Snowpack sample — Buffalo Mountain, Silverthorne, Colorado, USA (1/25/25, 10:11 AM MST)
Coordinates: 39.6222, -106.1139
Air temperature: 22 °F
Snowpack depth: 110 cm
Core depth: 20 cm
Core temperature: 48.2 °F
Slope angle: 12°, slope face: 102°
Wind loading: high
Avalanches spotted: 0
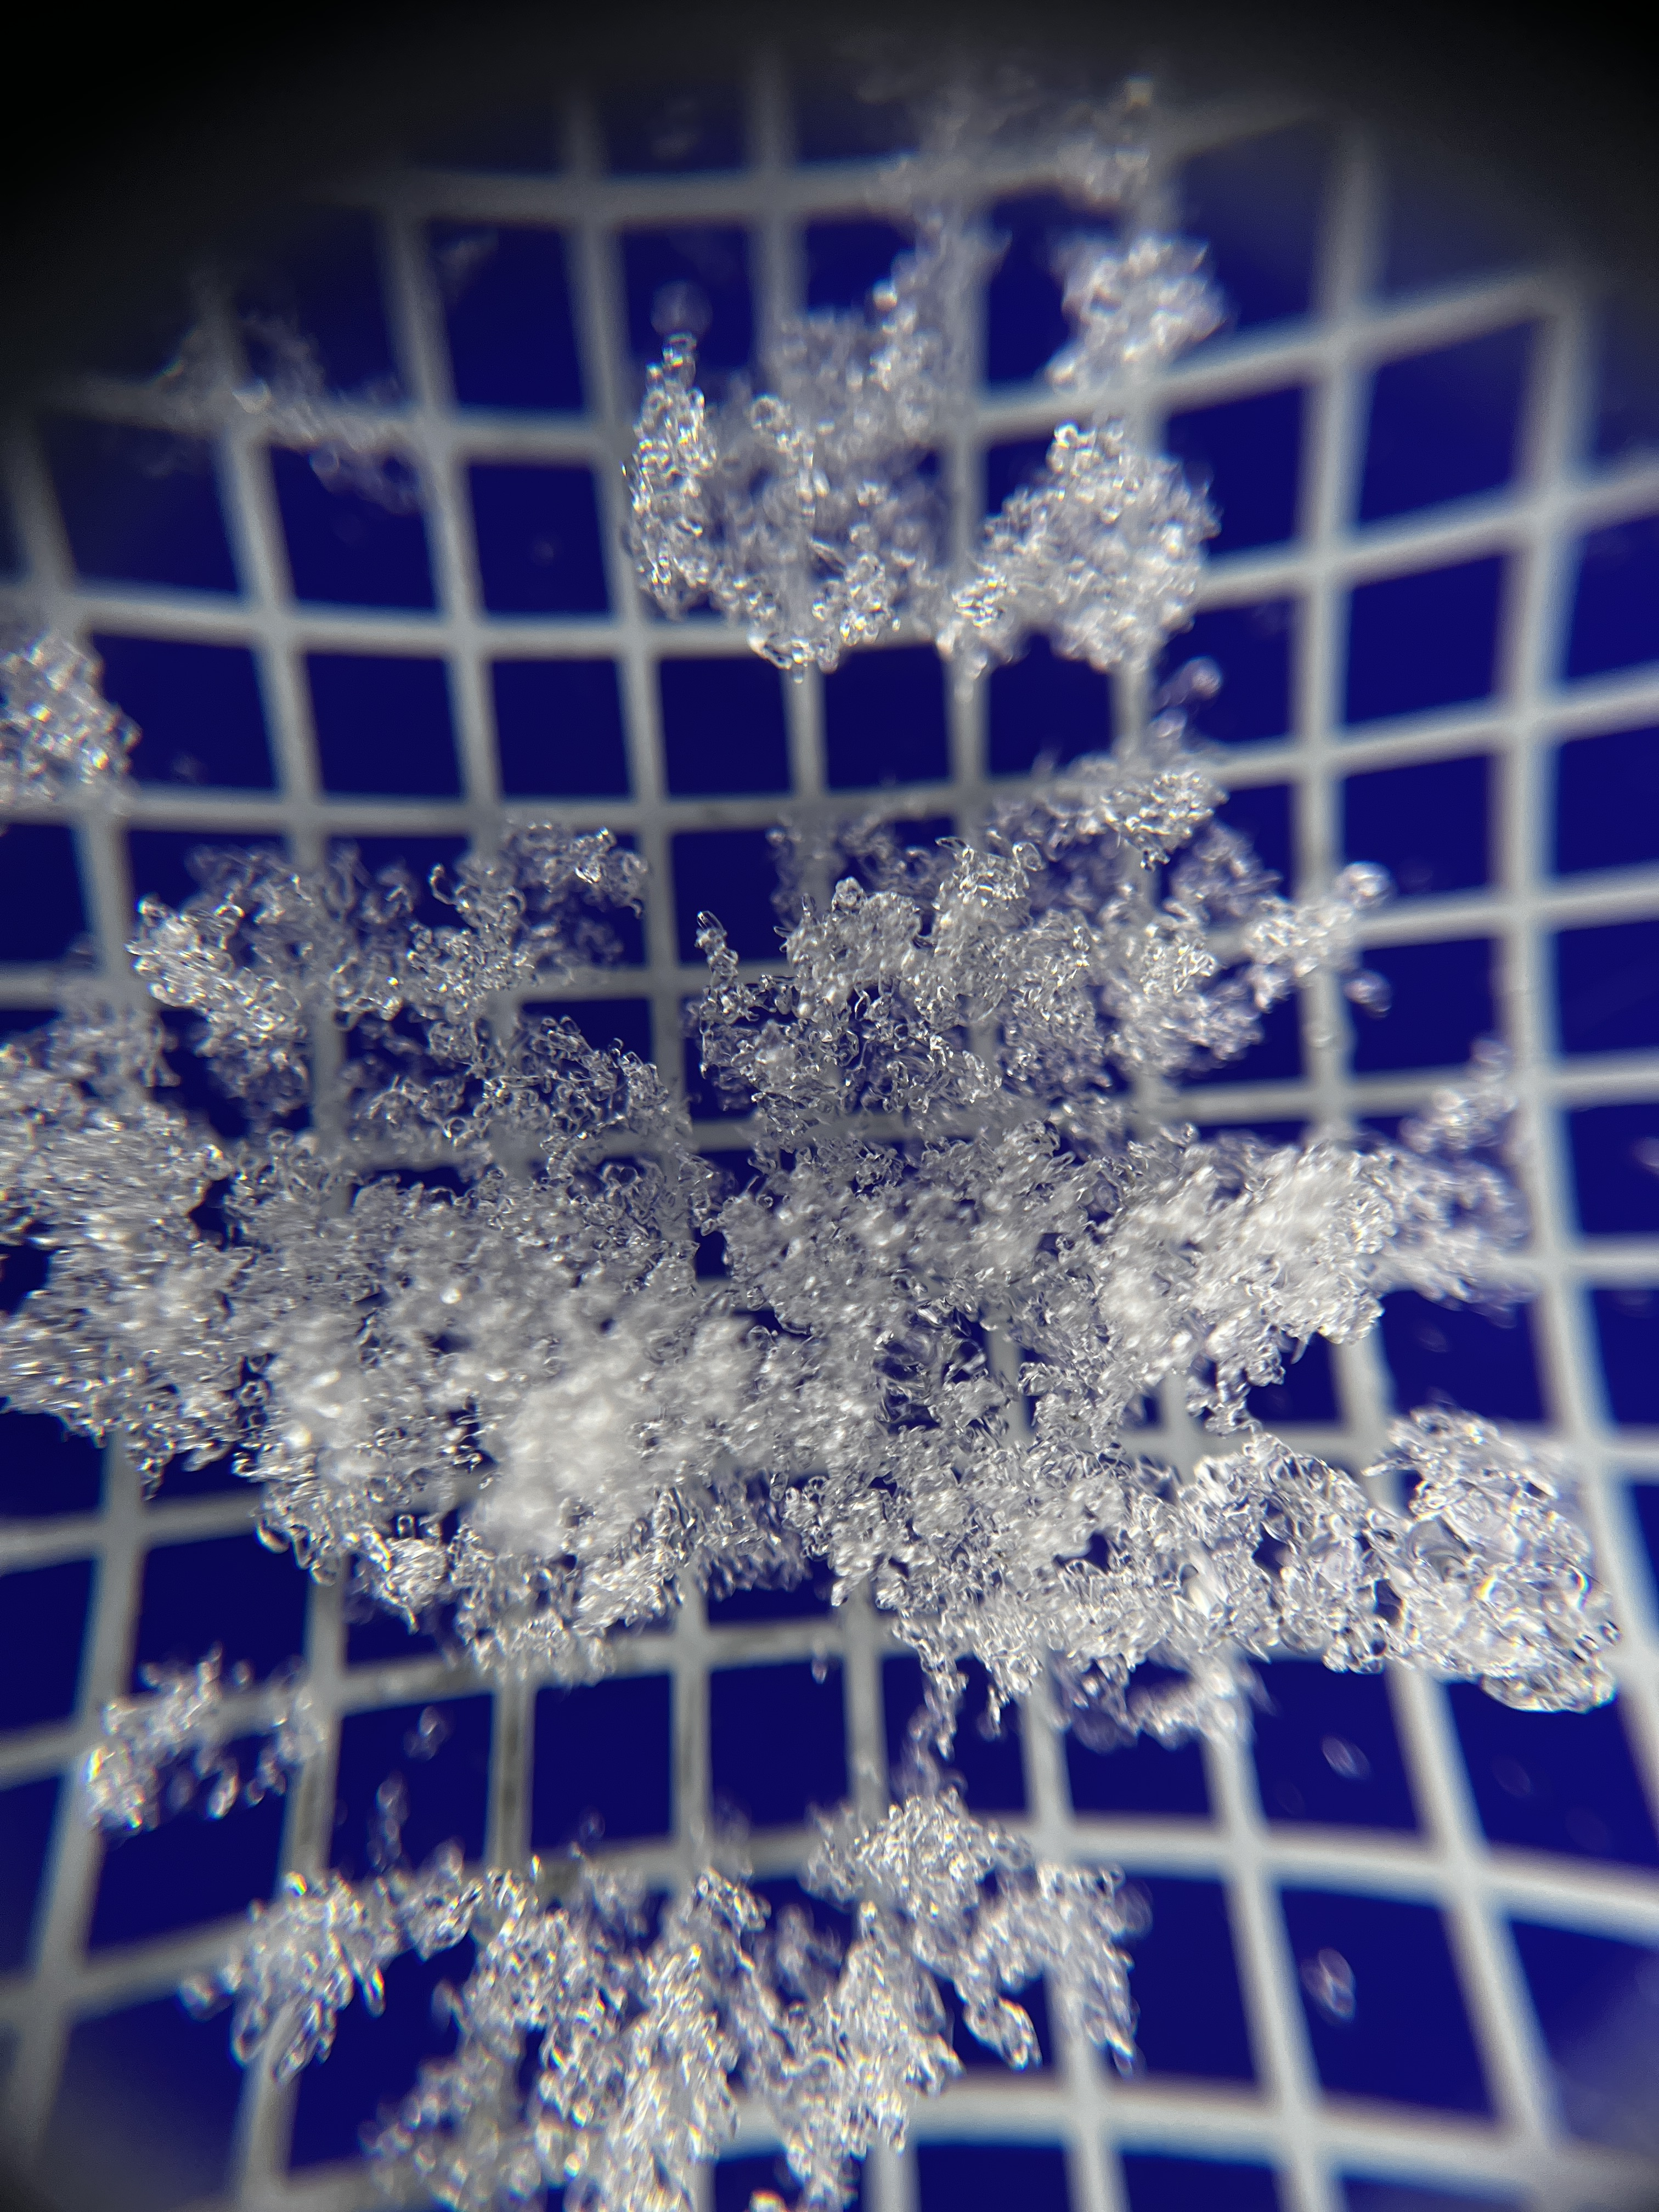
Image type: magnified_profile
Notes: No avalanches nearby, collected on the outskirts of a fire break 15 meters from the treeline, on way to Buffalo and Red Mountain